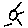
Label: sun